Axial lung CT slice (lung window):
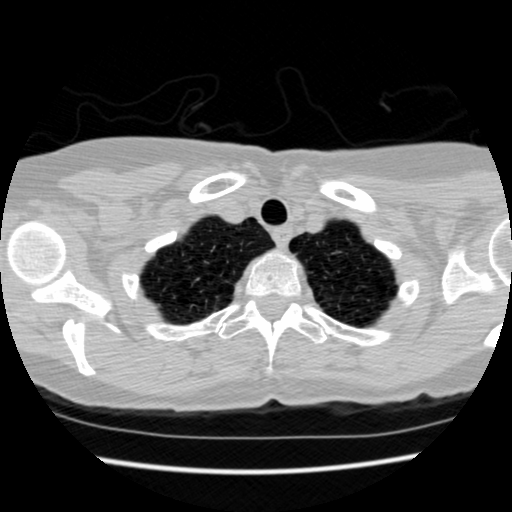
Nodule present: no